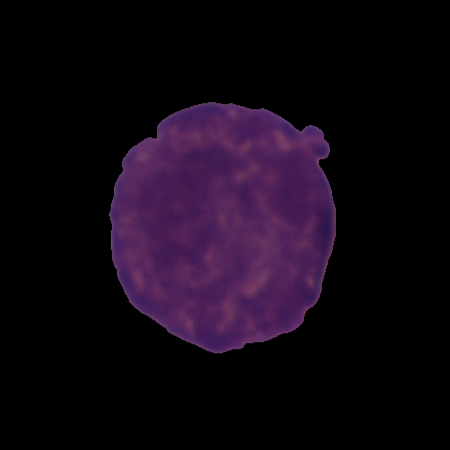
Label: cancer